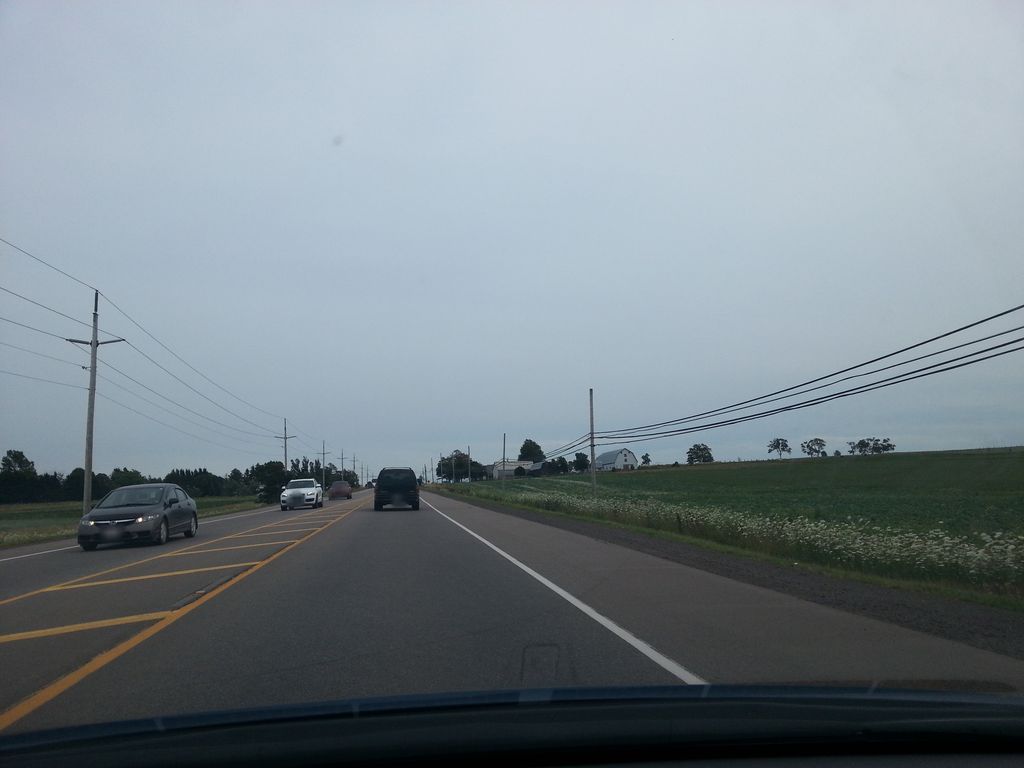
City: charlottetown